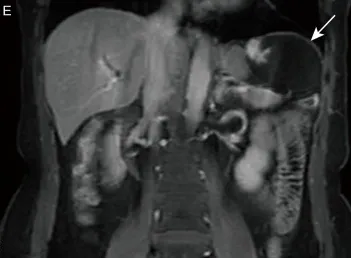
Magnetic resonance imaging (MRI). T1-weighted image (T1WI).
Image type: radiology (mri)